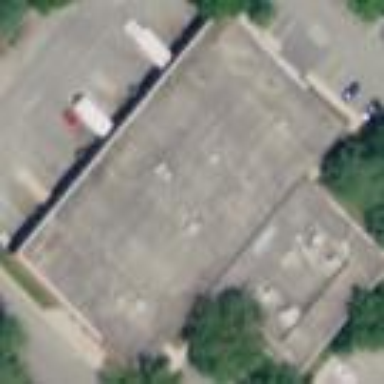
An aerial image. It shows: Commercial building.